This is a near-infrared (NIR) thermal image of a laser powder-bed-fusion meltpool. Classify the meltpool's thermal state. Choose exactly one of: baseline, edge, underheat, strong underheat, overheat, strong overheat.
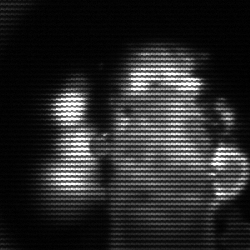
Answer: strong underheat